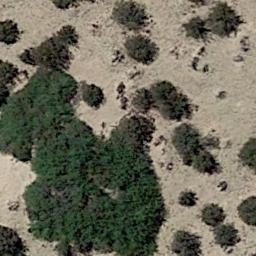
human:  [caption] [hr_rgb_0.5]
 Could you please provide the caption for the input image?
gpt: Chaparral is densely distributed on the sand .

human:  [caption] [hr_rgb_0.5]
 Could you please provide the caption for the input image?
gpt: There are some different kinds of bushes make up the chaparral on the desert .

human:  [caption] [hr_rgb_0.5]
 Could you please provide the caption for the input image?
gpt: Some chaparrals of different kinds and sizes grow in the desert .

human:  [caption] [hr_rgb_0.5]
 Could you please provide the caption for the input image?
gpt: There are piles of grass in this jungle .

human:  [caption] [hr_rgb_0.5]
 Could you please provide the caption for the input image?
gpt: The chaparral is thicker on the left than on the right .